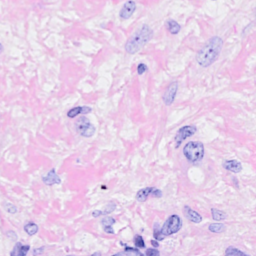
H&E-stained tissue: Breast